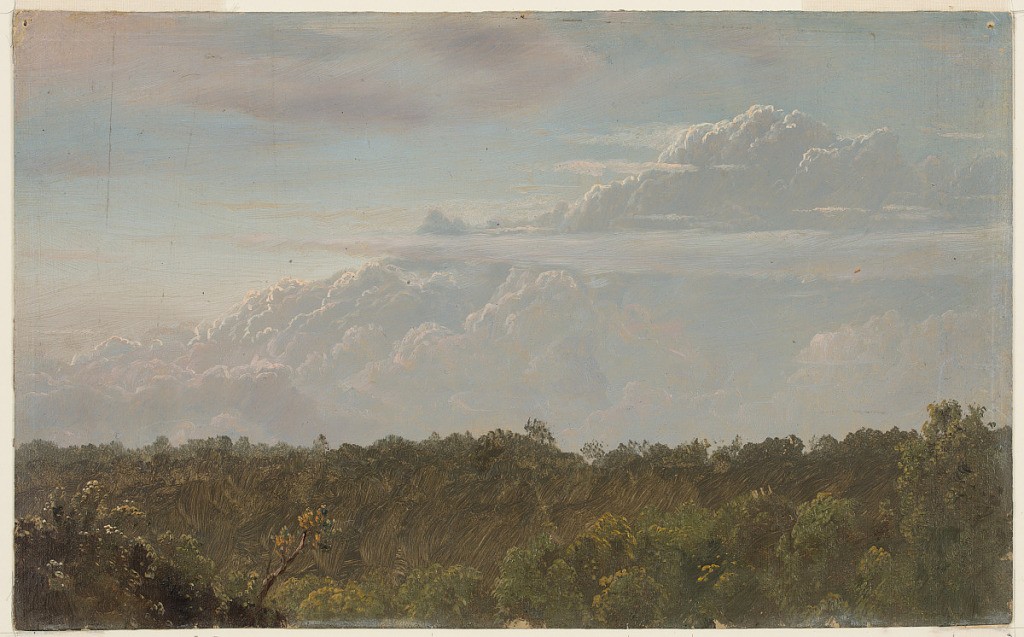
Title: Thunder Clouds, Jamaica
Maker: Frederic Edwin Church, American, 1826–1900
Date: May–September 1865
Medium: Brush and oil on paperboard
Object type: Drawing
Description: Landscape and atmosphere sketch of distant, billowing storm clouds above lush jungle terrain in Jamaica. Likely taking place during the afternoon or midday, the clouds are illuminated along their fringe in a luminous silver and constitute a towering mass in the otherwise blue sky. In the lower portion, dense trees extend from the foreground and into the middle distance.